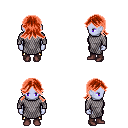
a pixel art fantasy rpg character, female body template, dark elf, purple skin, chain mail, gold greaves, red loose hair, maroon shoes, four views (front, back, left, right), 2x2 character sprite sheet, small pixel art, hard edges, no anti-aliasing